【题型】解答题　【知识点】平面几何　【难度】easy
如图，在$\text{Rt}\triangle ABC$中，$\angle ACB = 90^\circ$，以$O$为圆心，$OB$为半径作圆，分别与$BC$、$AB$相交于点$D$，$E$，连接$AD$，已知$\angle CAD = \angle B$.

(1) 求证：$AD$是$\odot O$的切线；

(2) 若$AC = 12$，$\tan B = \dfrac{3}{4}$，求$\odot O$的半径.
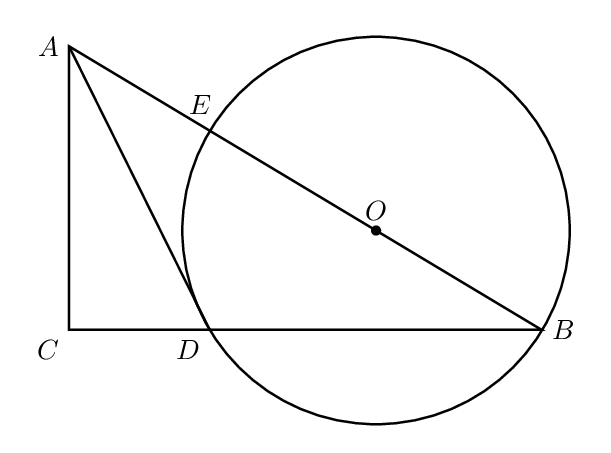
【解答】
\textbf{【答案】}(1)证明过程见解析;

(2)$\odot O$的半径为$\dfrac{35}{8}$.

\textbf{【分析】}

\textbf{【详解】}(1) 证明：连接$OD$，

$\because OB = OD$，

$\therefore \angle B = \angle ODB$，

$\because \angle CAD = \angle B$，

$\therefore \angle CAD = \angle ODB$，

$\because \angle ACB = 90^\circ$，

$\therefore \angle CAD + \angle ADC = 90^\circ$，

$\therefore \angle ODB + \angle ADC = 90^\circ$，

$\therefore \angle ADO = 180^\circ - 90^\circ = 90^\circ$，

$\therefore AD \perp OD$，

$\because OD$是$\odot O$的半径，

$\therefore AD$是$\odot O$的切线.

(2) 解：$\because \angle ACB = 90^\circ$，$AC = 12$，$\tan B = \dfrac{3}{4}$，

$\therefore \dfrac{12}{BC} = \dfrac{3}{4}$，

$\therefore BC = 16$，

$\because \angle CAD = \angle B$，

$\therefore \tan\angle CAD = \tan\angle B = \dfrac{3}{4}$，

$\therefore \dfrac{CD}{12} = \dfrac{3}{4}$，

$\therefore CD = 9$，

$\therefore BD = 16 - 9 = 7$，

连接$DE$，

$\because BE$为$\odot O$的直径，

$\therefore \angle BDE = 90^\circ$，

$\therefore \dfrac{DE}{7} = \dfrac{3}{4}$，

$\therefore DE = \dfrac{21}{4}$，

$\therefore BE = \sqrt{\left(\dfrac{21}{4}\right)^2 + 7^2} = \dfrac{35}{4}$，

$\therefore OB = \dfrac{35}{4} \times \dfrac{1}{2} = \dfrac{35}{8}$，

$\therefore \odot O$的半径为$\dfrac{35}{8}$.

\textbf{【点睛】} 本题考查切线的判定，等腰三角形的性质，直角三角形的性质，直径所对的圆周角是直角，锐角三角函数，勾股定理.
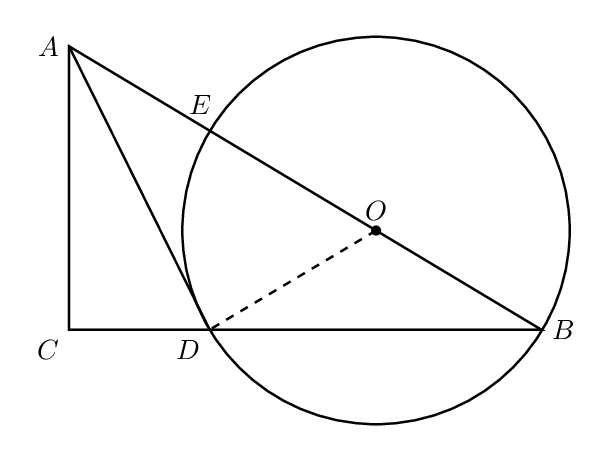
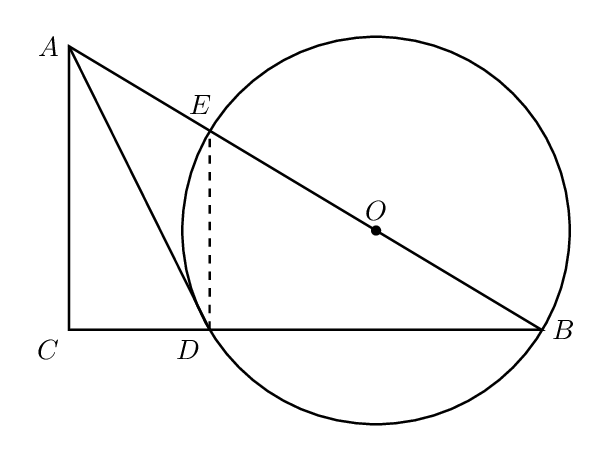